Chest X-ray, PA view. Patient: 38 years old, sex F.
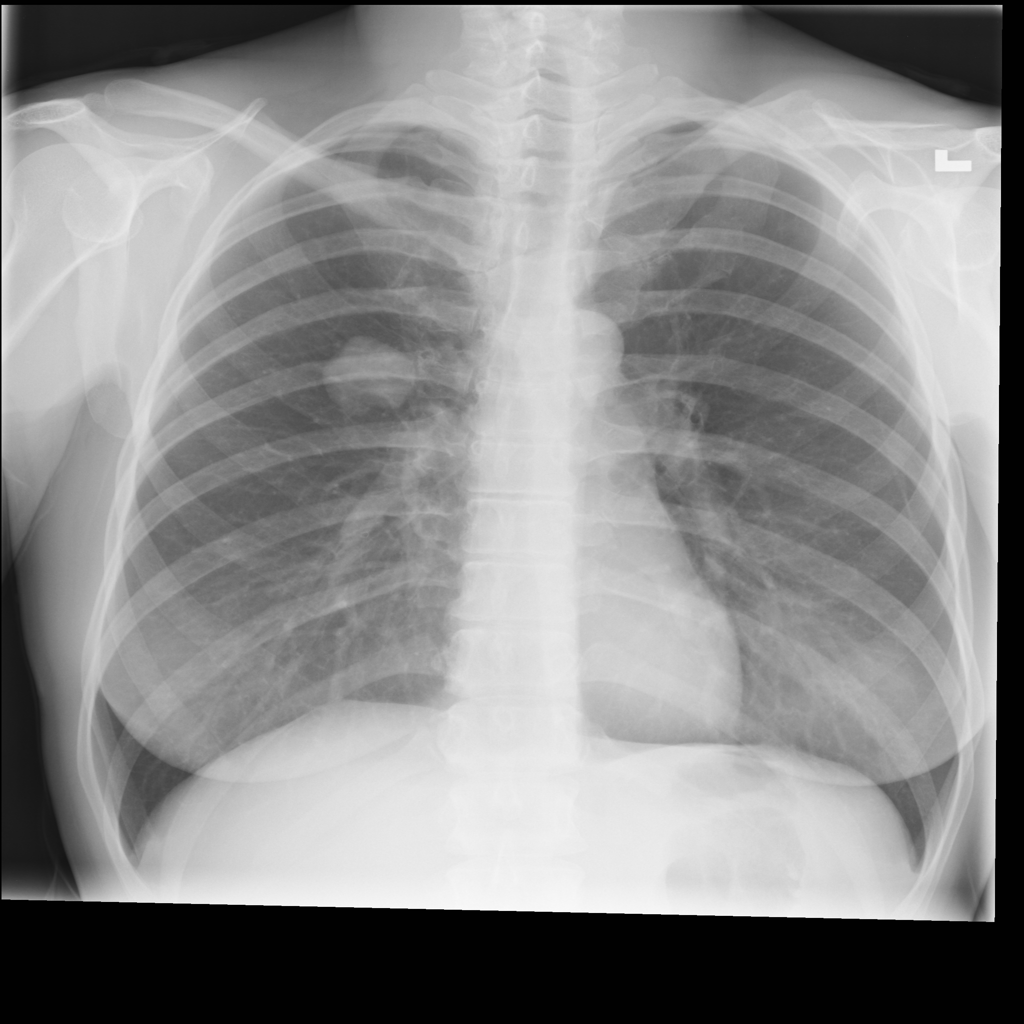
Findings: No Finding